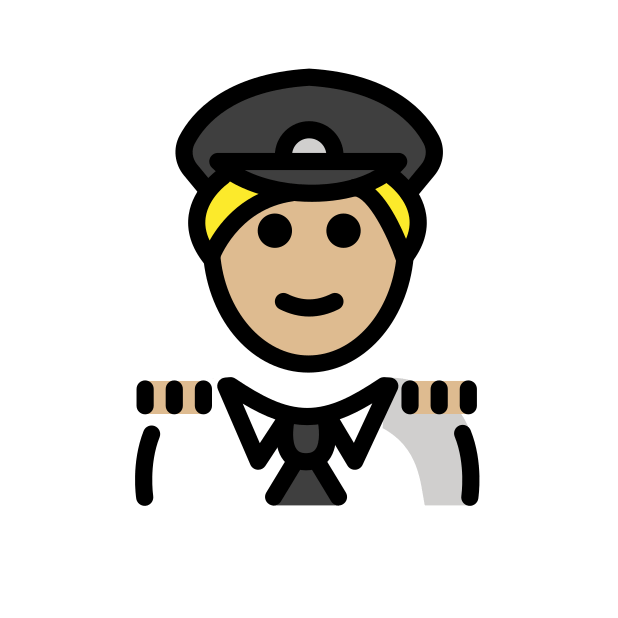
man pilot: medium-light skin tone